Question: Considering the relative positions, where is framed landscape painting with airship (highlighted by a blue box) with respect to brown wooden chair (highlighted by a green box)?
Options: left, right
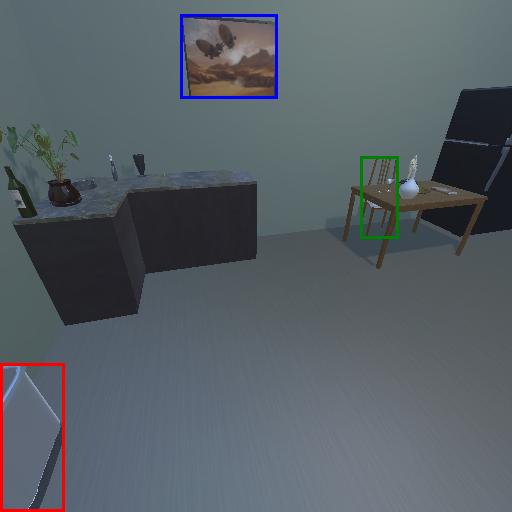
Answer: left